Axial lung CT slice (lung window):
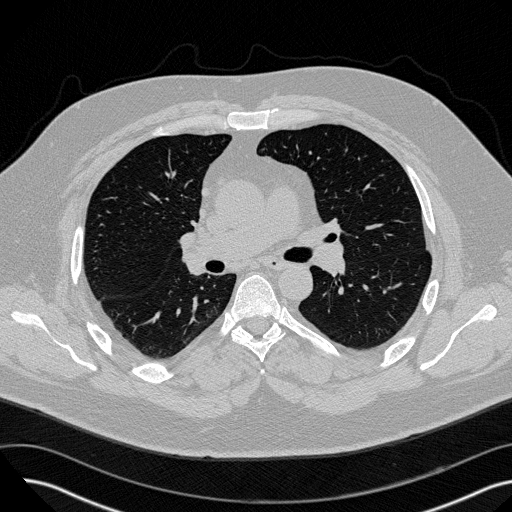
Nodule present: no